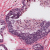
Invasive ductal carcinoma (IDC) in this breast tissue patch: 0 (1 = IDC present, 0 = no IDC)